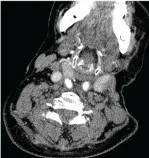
Imaging performance. (C-F) continuous shrinkage of the tumor lesion and metastatic lymph nodes following sintilimab combined with anlotinib treatment in October 2023, December 2023, respectively.
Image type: radiology (ct)